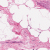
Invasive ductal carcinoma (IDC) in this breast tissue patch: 1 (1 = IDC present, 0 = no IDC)